Question: <URL>I want to end landing Page Animation after 2-3 seconds and Display Main Page . So how do i end that loading Animation and Display it. Is there any way I can call setTimeOut?
[
export default Loader;
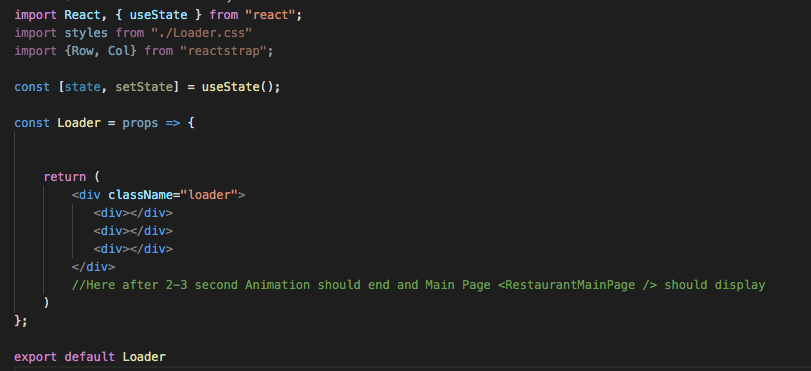
Answer: First, I would like to know why would you want to make the user wait for 2-3 seconds if the page loads completely before? I mean, that's a huge impact in User Experience and I totally don't recommend that. Performance nowadays is a KPI in every business.
Besides that, if you really want to make it, I would make a state in the parent component, where it renders the 'Loader' component for those seconds and then switch to 'Mainpage' component. You can think this as the same for async requests to a server (that takes 2-3 seconds), how do we imitate that? With the 'setTimeout' function, as you mentioned.
So the code would be something like the following, in the parent component:
'''
const ParentComponent = () => {
const [loading, setLoading] = useState(true) // generally when doing http requests this is false initially and when starting the request you set it to true, but this case is a bit different
useEffect(() => {setTimeout(() => {setLoading(false)}, 2000)}, []) // this will execute the code inside the effect once the component is rendered - same as componentDidMount() in class-based components.
return loading ? <Loader /> : <MainPage />
'''
And that's it.
p.d: Remember that the hooks are used inside the functional component, since you used it above it.
Also, you can just import css as 'import "../styles/asd.css"'